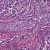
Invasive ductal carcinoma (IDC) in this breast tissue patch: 1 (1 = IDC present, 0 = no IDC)